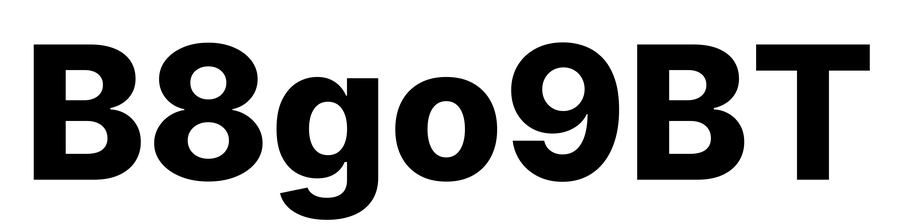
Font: Inter_ExtraBold